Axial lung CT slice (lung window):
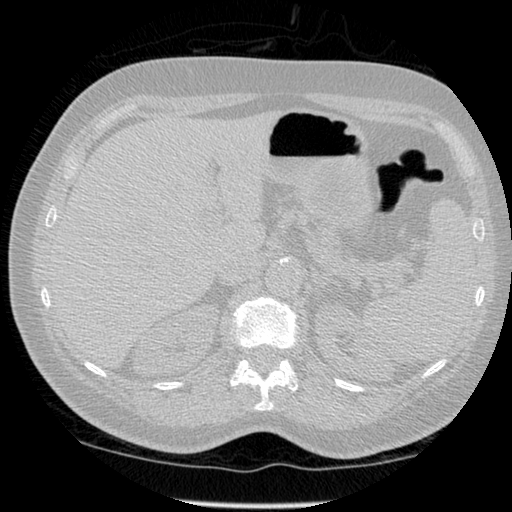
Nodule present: no